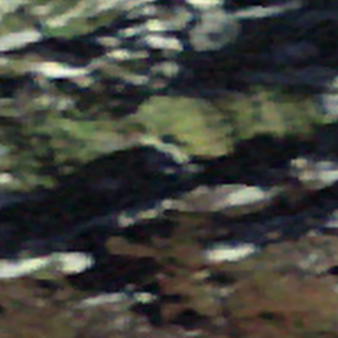
Label: other